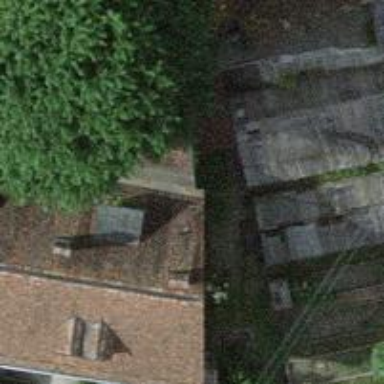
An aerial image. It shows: Retaining wall.